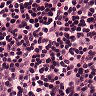
Metastatic tissue present: no